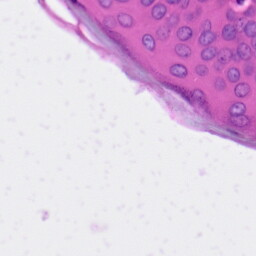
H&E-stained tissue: Skin